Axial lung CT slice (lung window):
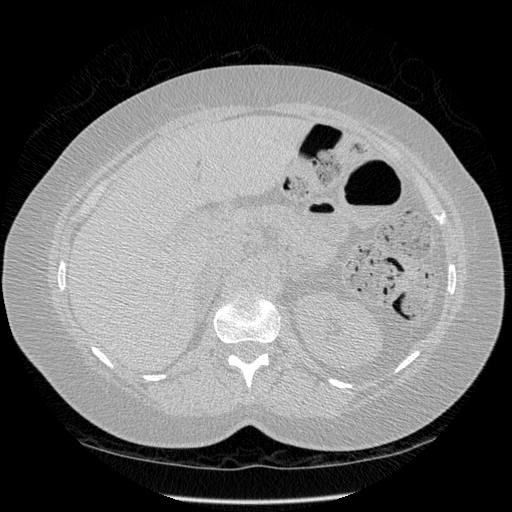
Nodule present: no